Interaction volume radius: 10 \u00c5
Interaction volume height: 15 \u00c5
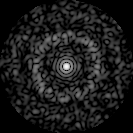
Disorder parameter: 0.8558